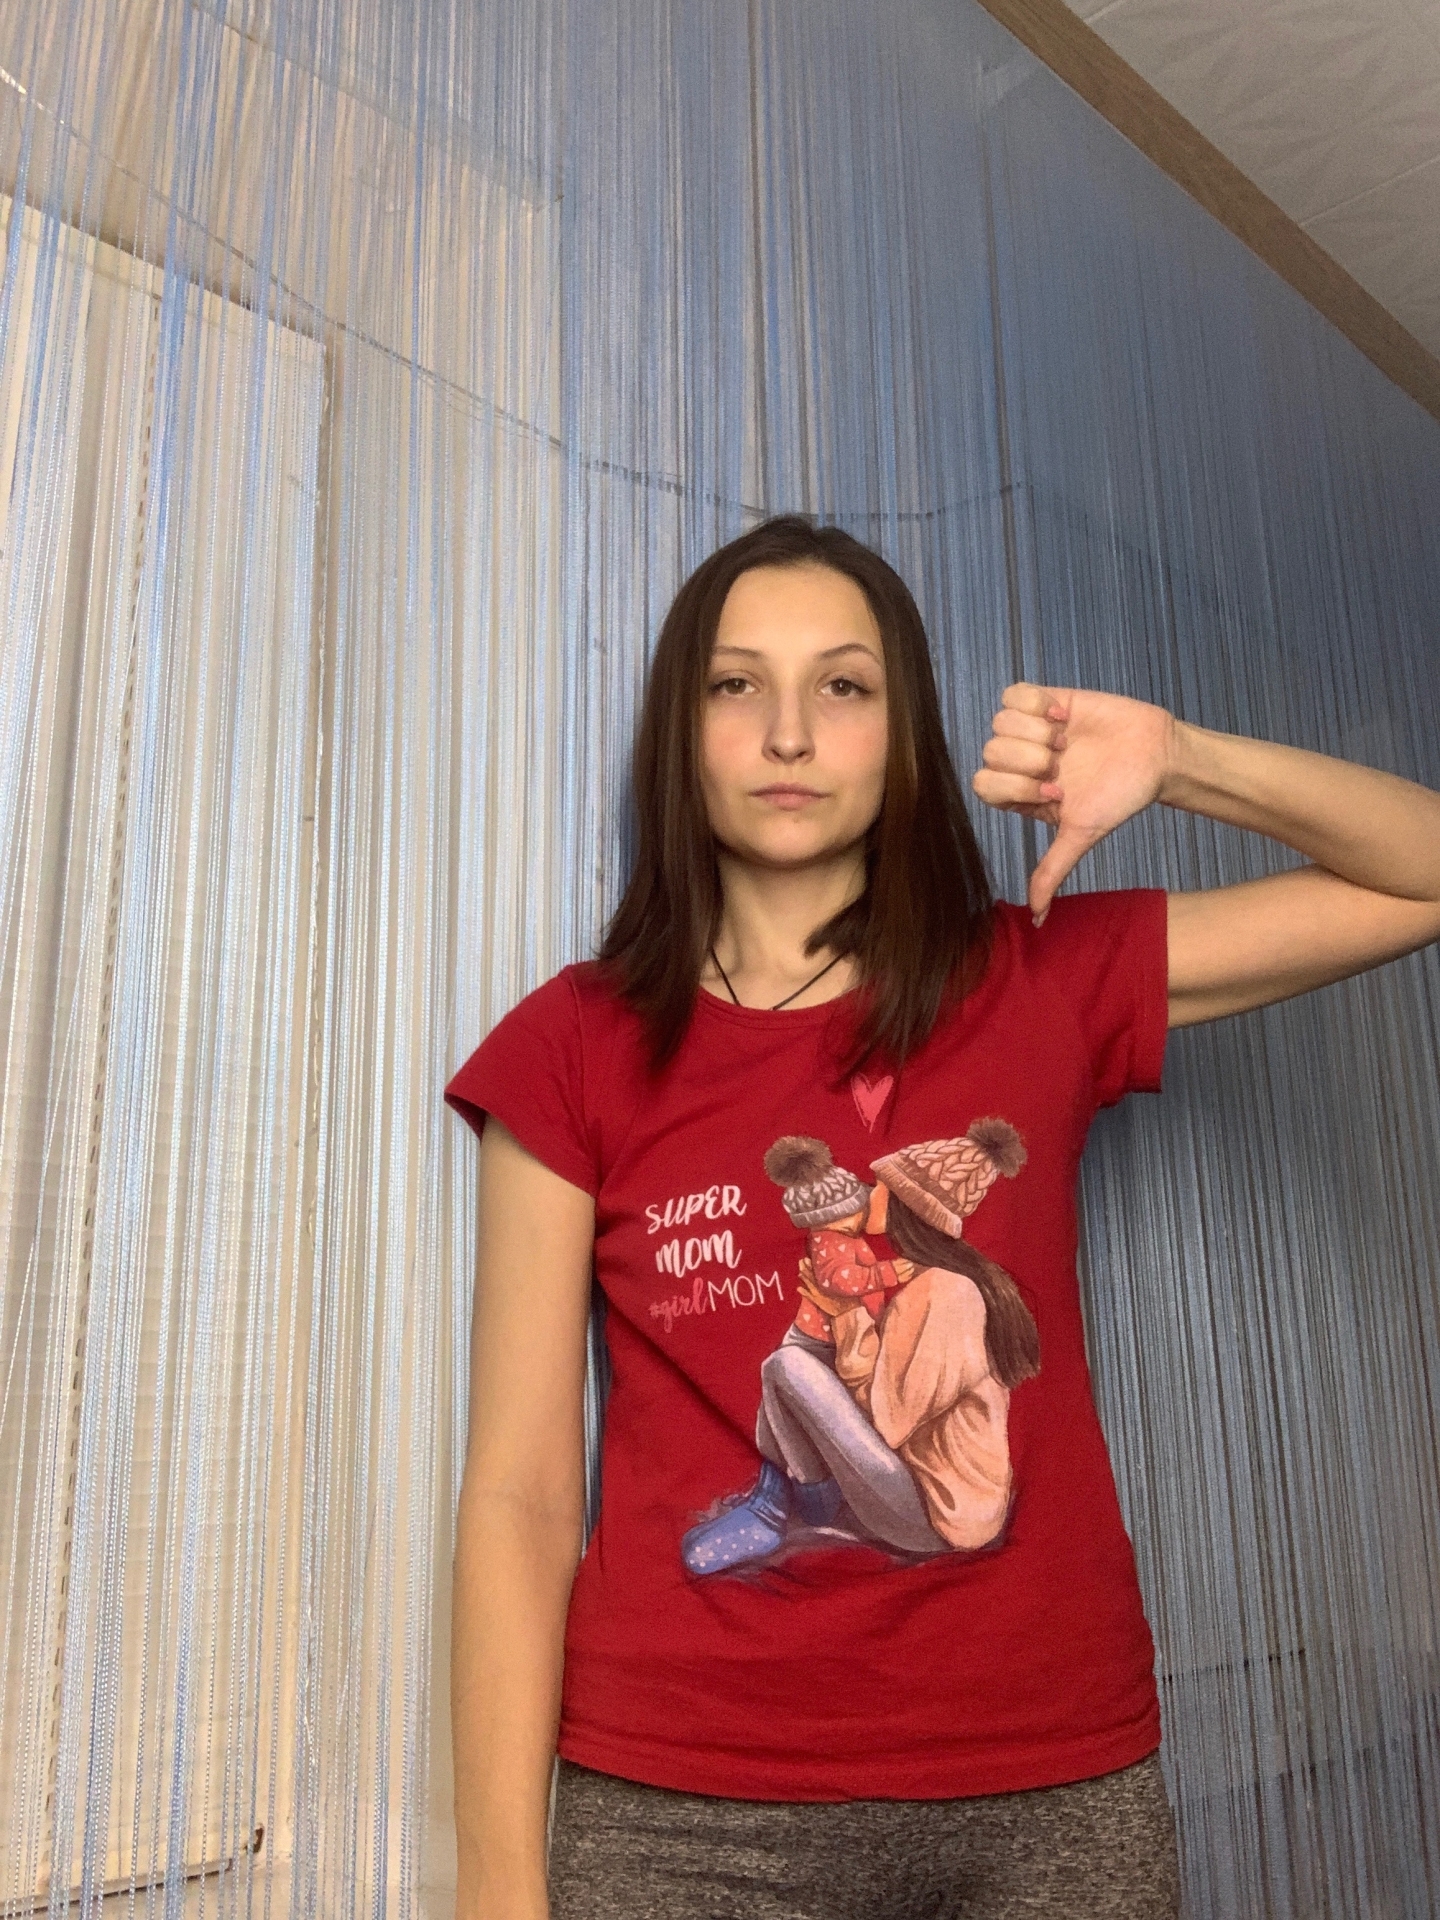
Label: clear